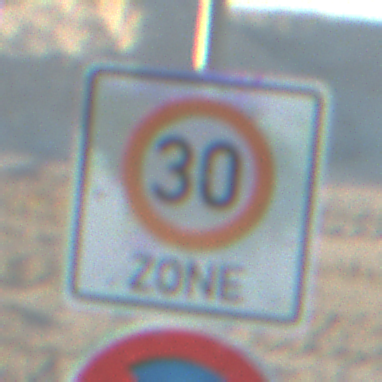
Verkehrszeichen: BeginnZone30
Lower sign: EingeschraenktesHalteverbot
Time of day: SunriseSunset
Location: Outdoor (Beach)
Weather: Clear
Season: NotSpecified
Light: Natural